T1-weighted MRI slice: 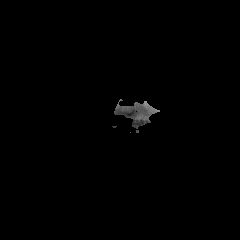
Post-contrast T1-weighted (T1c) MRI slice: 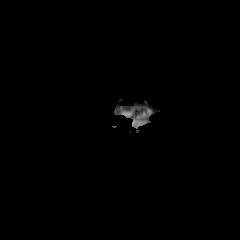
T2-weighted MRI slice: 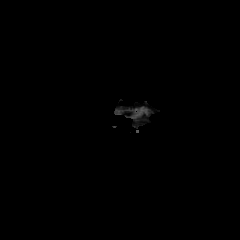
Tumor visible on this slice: no